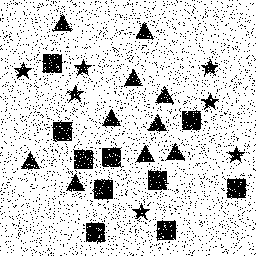
Squares: 10
Triangles: 10
Stars: 7
Total shapes: 27